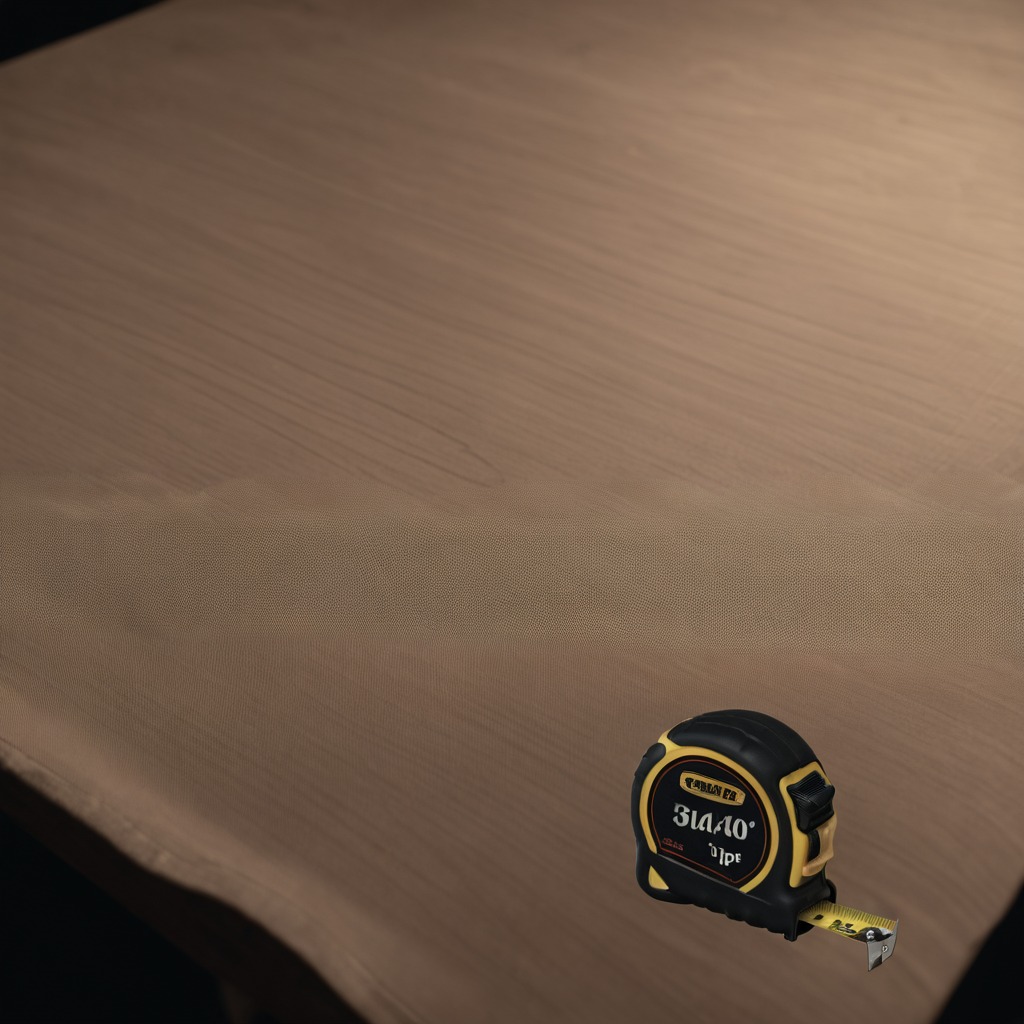
A measuring tape is lying on a clean wooden table covered with a plain fabric table cloth inside a workshop at night dim ambient light soft shadows worn but beneath the cloth.